Question: I have various plots (with 'hold on') as show in the following figure:

I would like to know how to find equations of these six curves in Matlab. Thanks.
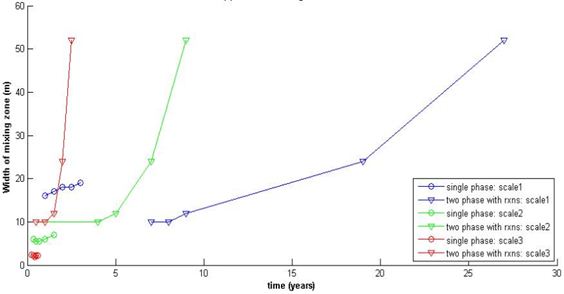
Answer: I found <URL> in Matlab simple and helpful, though somewhat limited in scope: